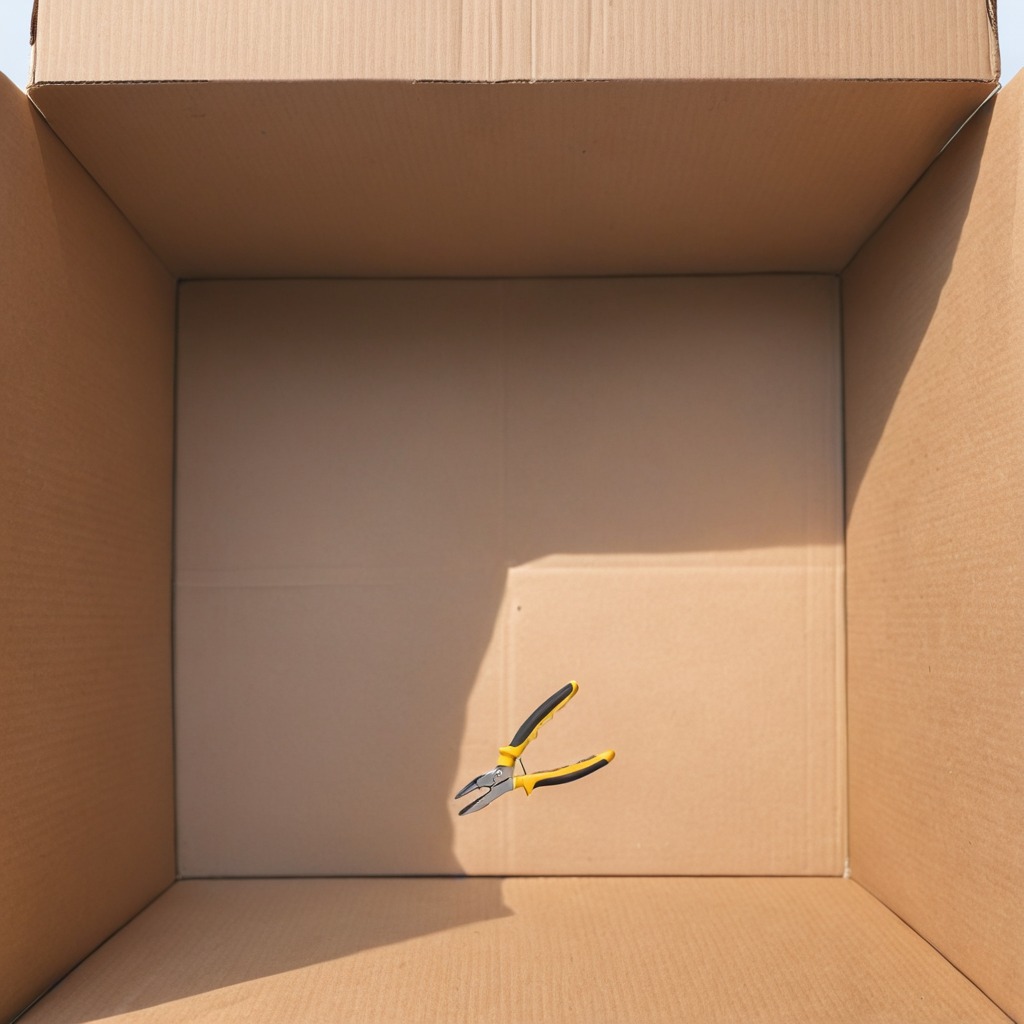
A plier lying on a clean dry cardboard box surface in an outdoor workshop during daytime bright natural light soft shadows slightly creased but